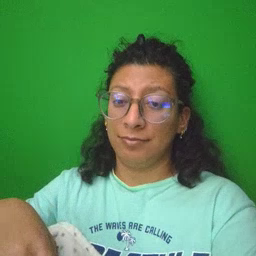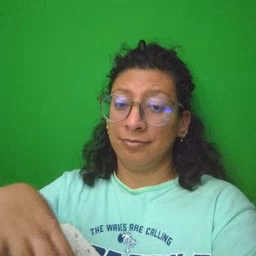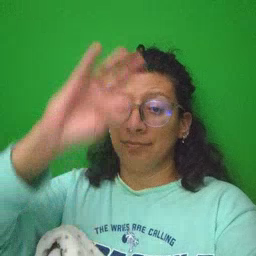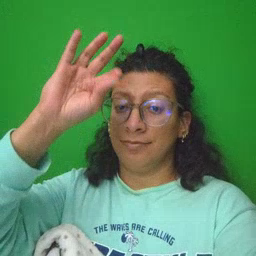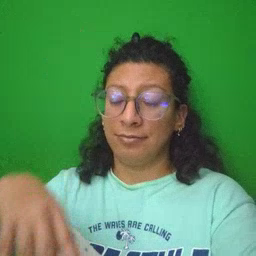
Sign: find